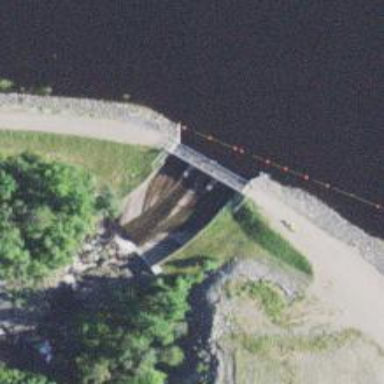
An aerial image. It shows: Dam along waterway.